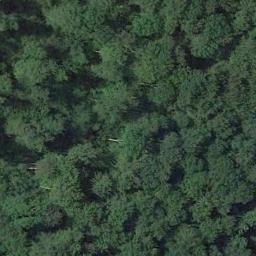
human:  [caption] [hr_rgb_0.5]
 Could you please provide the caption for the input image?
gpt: Many green trees are in a forest .

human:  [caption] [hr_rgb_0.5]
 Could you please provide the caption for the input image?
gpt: The forest is full of green trees .

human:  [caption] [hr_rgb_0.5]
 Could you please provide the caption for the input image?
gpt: The forest has a lot of evenly distributed green trees .

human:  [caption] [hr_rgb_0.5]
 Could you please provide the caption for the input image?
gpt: There are some crisscross paths on this land .

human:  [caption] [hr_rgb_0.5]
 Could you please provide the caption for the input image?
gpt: A forest with many green trees .